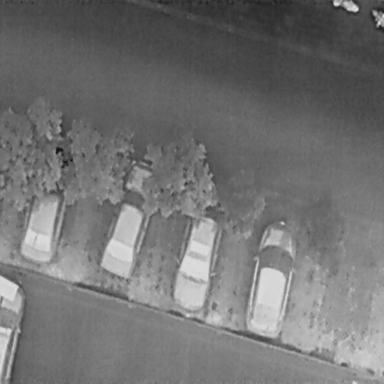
There are two Bicycles in the infrared image.